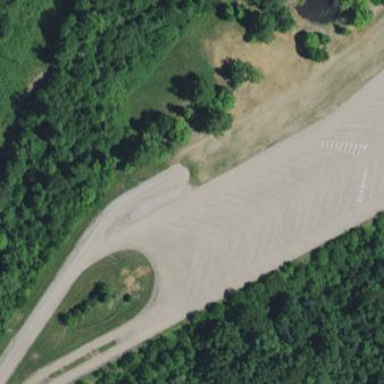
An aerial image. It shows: Rest area on the road.